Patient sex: F
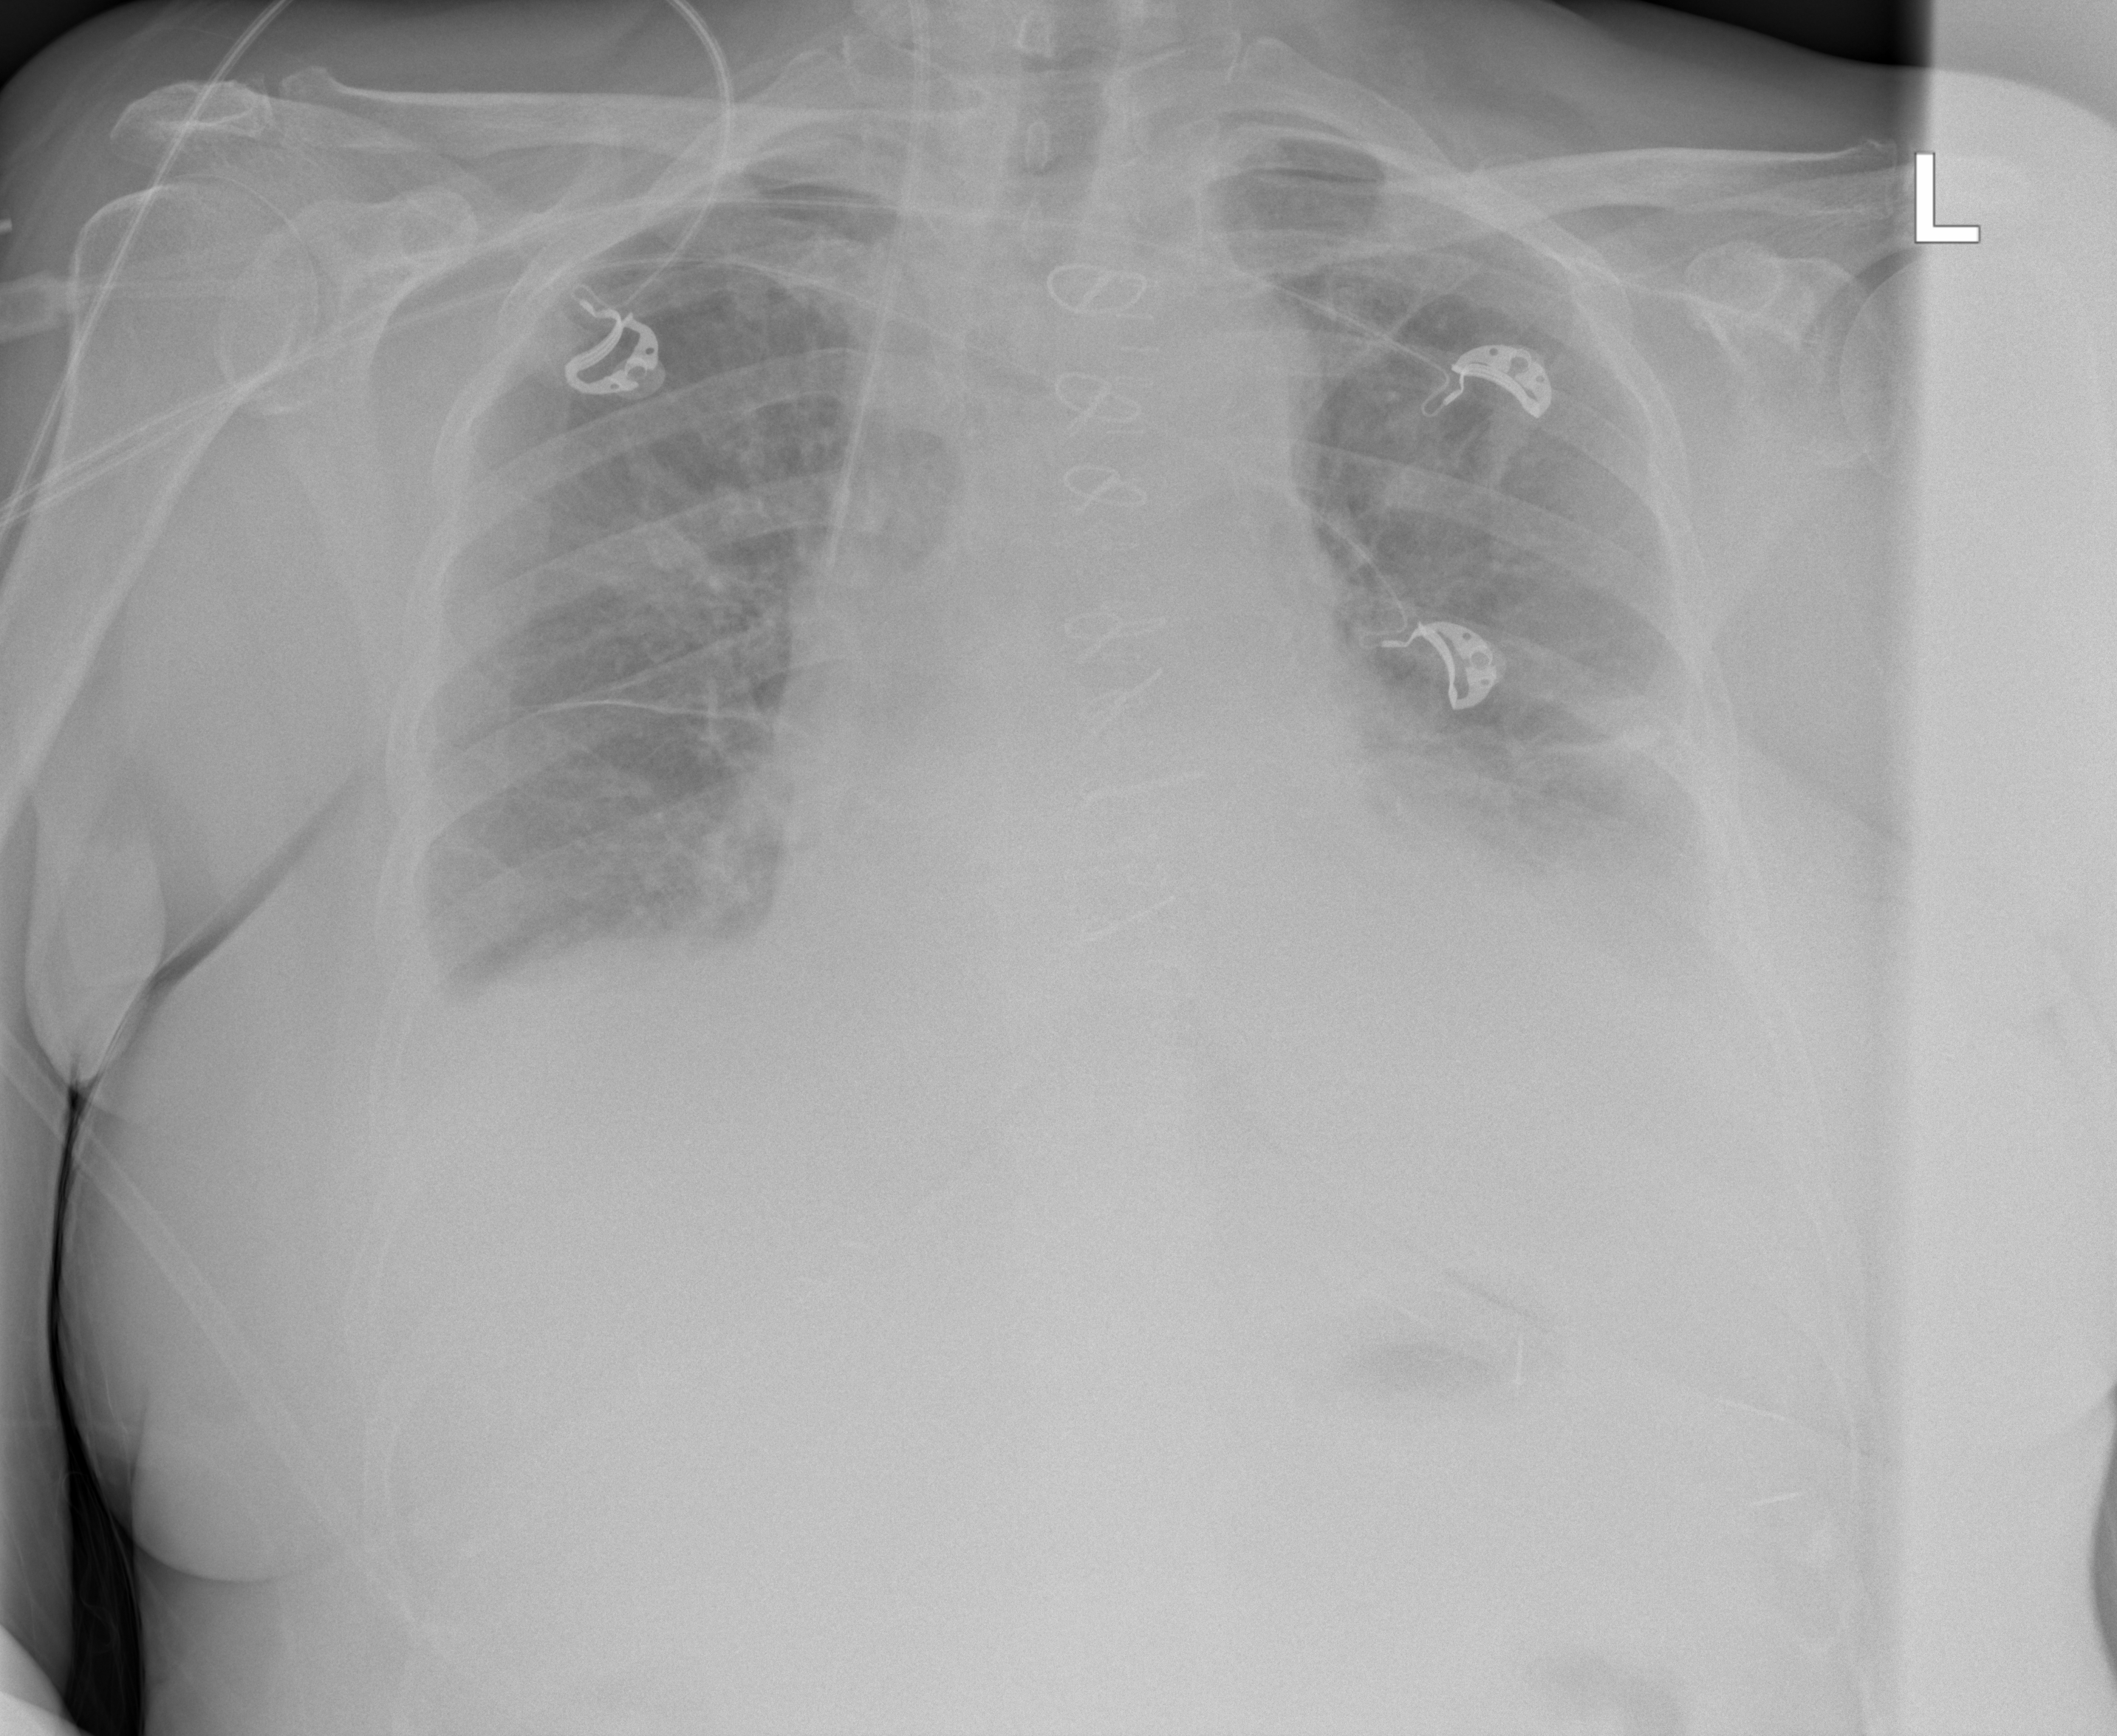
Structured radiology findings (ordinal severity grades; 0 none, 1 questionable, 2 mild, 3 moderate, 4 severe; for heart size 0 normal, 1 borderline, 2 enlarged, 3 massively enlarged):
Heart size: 2
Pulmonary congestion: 2
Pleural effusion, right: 2
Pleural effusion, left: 3
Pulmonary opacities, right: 2
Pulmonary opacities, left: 2
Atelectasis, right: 2
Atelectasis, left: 2